Question: What i need is to compare or search for a string in a sheet name..
I mean, the excel file might have more than one sheet, but only the sheets with a specific string let said
only sheets named "FORMATO SIVE 04" are going to be processed...
I'm debugging like crazy and I'm getting confused... my code it's like this
'''
Workbook eworkbook = WorkbookFactory.create(Archivo);
int totalsheet = eworkbook.getNumberOfSheets();
System.out.println("fuerawhile"+totalsheet);
sheetName=new String[totalsheet];
//String nombrehoja = eworkbook.getSheetName(0).toString();
//System.out.println(nombrehoja);
Sheet sheet = null;
while(i<totalsheet){
sheetName[i] = eworkbook.getSheetName(i);
System.out.println("Antes IF :" + sheetName[i]);
FORMATO = sheetName[i];
if(FORMATO == "FORMATO SIVE 04"){
flag = true;
}
if(flag){
System.out.println("dentroIF : " + sheetName[i]);
sheet = eworkbook.getSheet(sheetName[i].toString());
System.out.println("Exito");
}
else if (!flag){
System.out.println("Error");
}
System.out.println("dentrowhile : " + sheetName[i]);
i++;
}
'''
but it doesnt give me true :(

does anybody has any idea?
I think this is too easy but I'm having a lot of time in this and i think I'm right :(
Thanks in advance
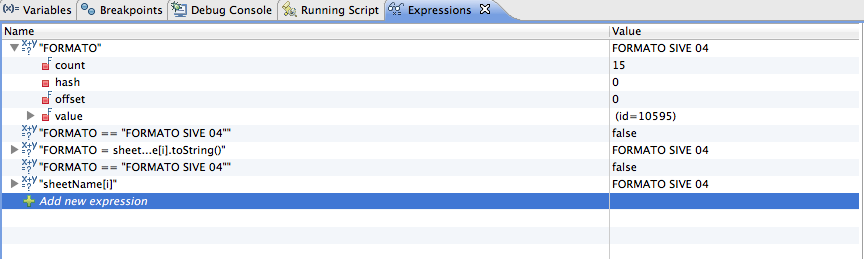
Answer: In Java, 'String's should never be compared using '==' (unless you want to test intern logic, maybe). Prefer:
'''
if( "FORMATO SIVE 04".equals(FORMATO) ) {
....
'''
If you are sure 'FORMATO' will never be 'null', you can also use the more legible form:
'''
if( FORMATO.equals("FORMATO SIVE 04") ) {
'''